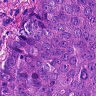
Metastatic tissue present: yes